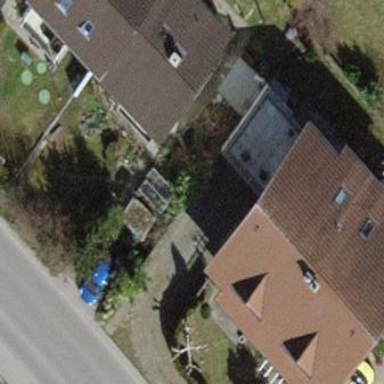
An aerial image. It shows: Building with tile roof.